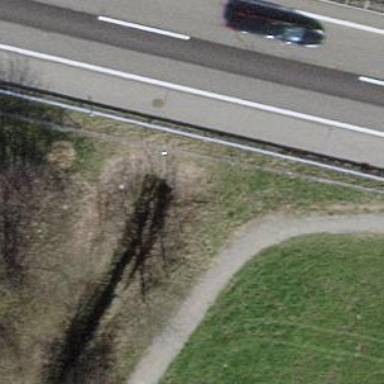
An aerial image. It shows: There is tunnel.